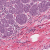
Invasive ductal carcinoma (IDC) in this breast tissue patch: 0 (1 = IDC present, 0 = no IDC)